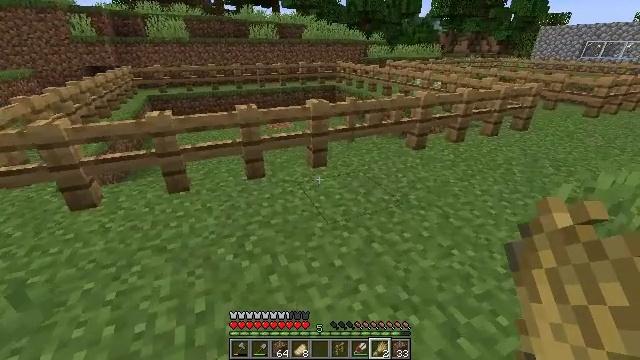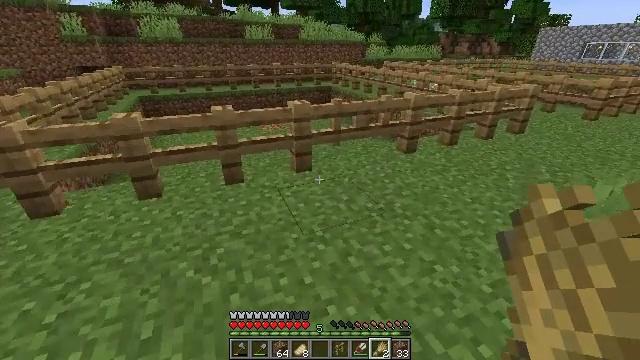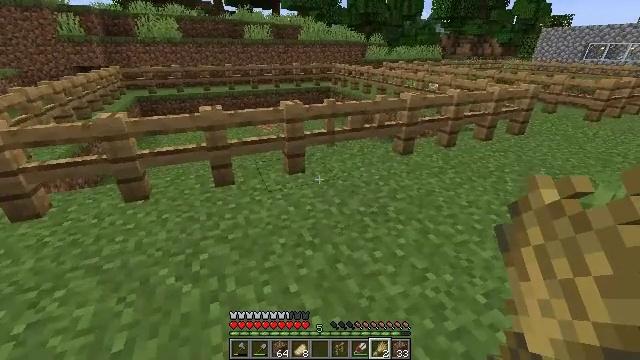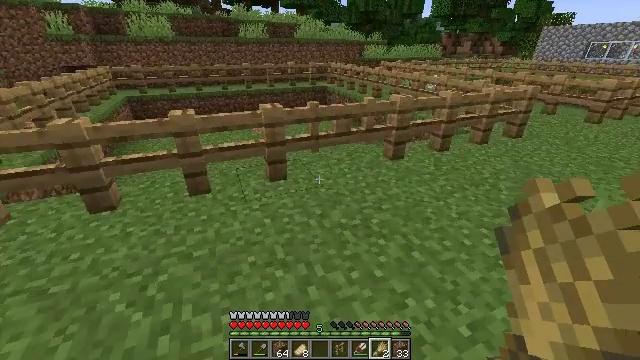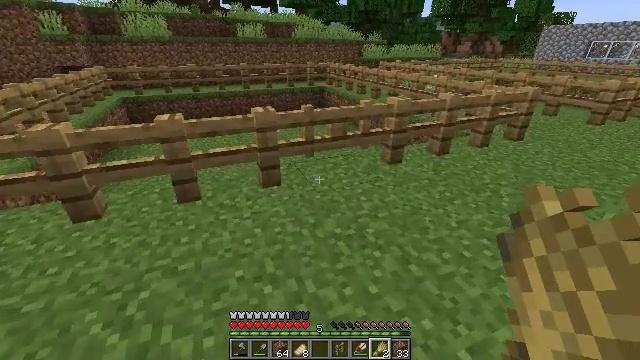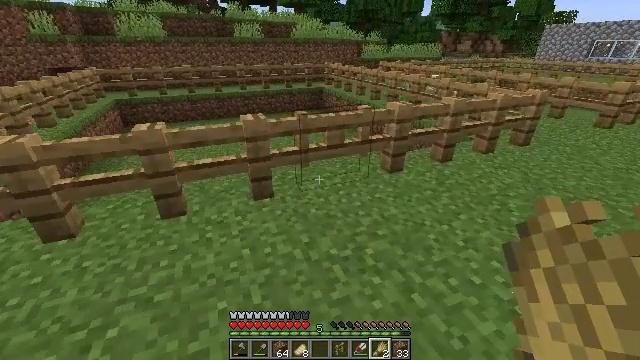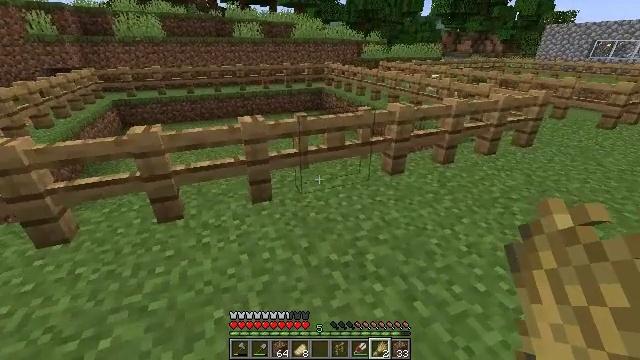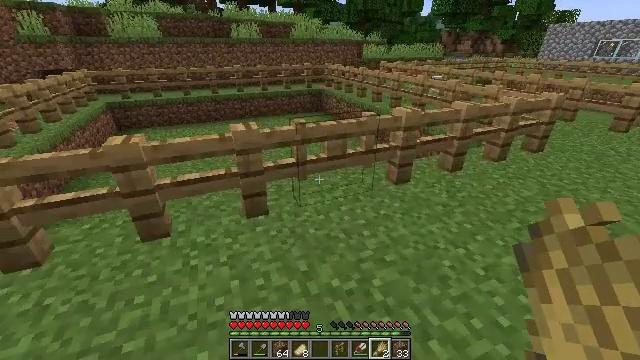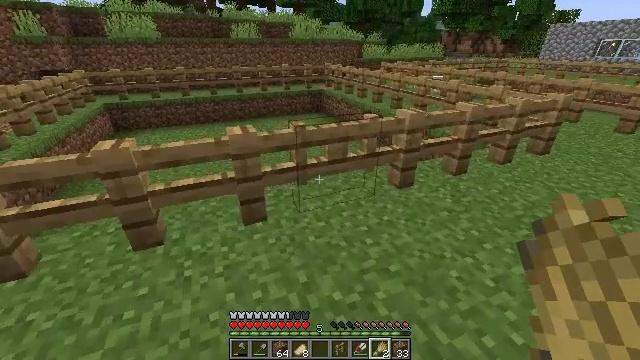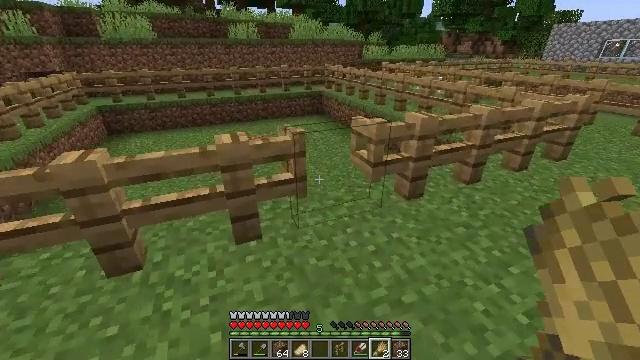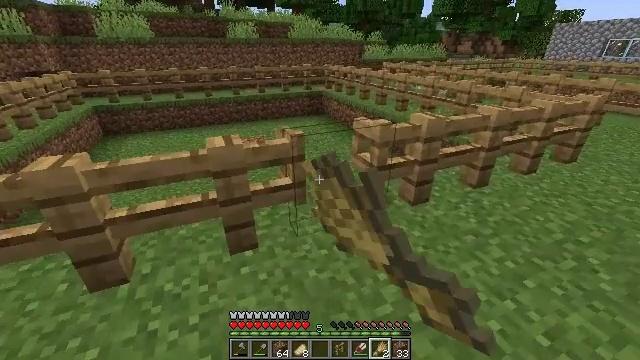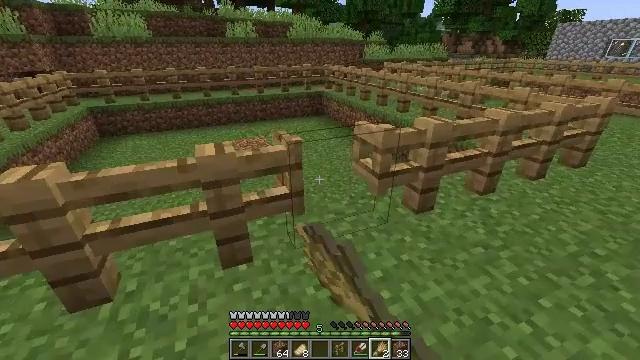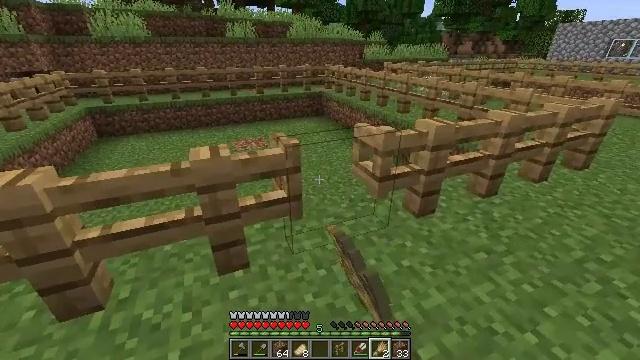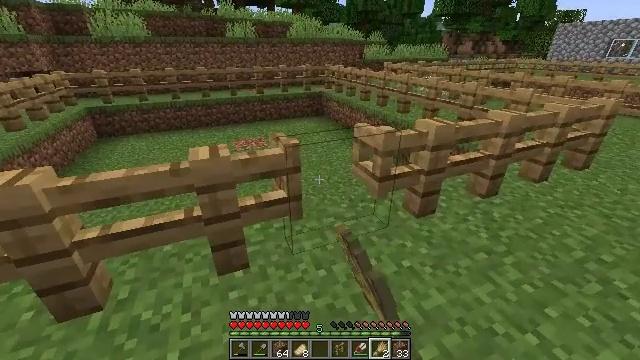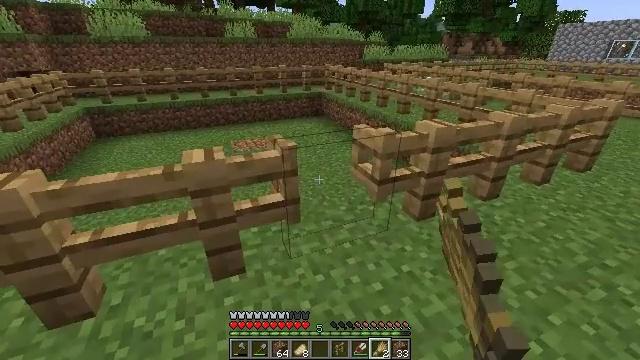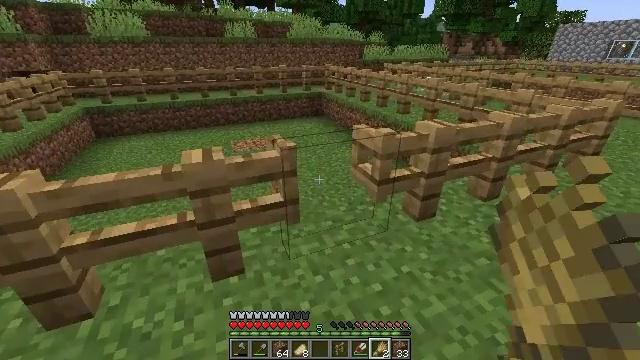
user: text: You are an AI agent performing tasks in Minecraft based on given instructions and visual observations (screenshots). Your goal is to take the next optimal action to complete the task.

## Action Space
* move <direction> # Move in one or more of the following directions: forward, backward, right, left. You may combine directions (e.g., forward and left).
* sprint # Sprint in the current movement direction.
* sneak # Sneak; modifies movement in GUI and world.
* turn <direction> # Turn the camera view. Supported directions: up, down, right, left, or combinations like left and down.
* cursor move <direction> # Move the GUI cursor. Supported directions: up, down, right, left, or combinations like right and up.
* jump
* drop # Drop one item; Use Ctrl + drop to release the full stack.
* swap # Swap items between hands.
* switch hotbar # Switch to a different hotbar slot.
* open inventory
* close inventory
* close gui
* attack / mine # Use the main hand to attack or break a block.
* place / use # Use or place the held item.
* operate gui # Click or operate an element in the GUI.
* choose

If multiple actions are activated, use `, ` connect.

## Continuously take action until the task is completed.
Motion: motion action
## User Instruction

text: Attack the oak fence to collect it.
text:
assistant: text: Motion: move forward and move right
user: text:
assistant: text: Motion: move forward and move right
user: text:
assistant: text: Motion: move forward and move right
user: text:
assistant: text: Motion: move forward
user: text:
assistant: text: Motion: move forward
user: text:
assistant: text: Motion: move forward
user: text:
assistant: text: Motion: move forward
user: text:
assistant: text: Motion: move forward
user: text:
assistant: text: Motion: move forward, use / place
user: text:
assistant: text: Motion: move forward, use / place
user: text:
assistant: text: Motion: use / place
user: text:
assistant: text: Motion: no_op
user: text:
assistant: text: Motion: no_op
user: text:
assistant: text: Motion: no_op
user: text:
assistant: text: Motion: no_op
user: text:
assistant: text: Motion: no_op
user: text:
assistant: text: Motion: no_op
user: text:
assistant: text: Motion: turn left and down
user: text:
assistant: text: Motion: turn left and down
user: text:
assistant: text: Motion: turn left
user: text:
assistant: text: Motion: move right, turn left
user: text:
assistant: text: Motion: move right, turn left and up
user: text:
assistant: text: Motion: move right, turn left
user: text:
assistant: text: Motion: no_op
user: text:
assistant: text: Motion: no_op
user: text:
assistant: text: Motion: no_op
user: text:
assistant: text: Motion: no_op
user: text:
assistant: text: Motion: no_op
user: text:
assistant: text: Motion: no_op
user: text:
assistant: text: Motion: no_op